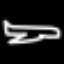
Label: airplane